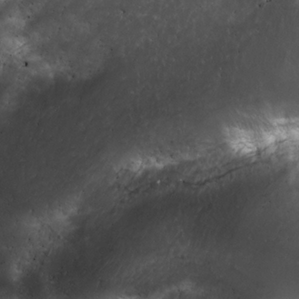
Label: non_frost